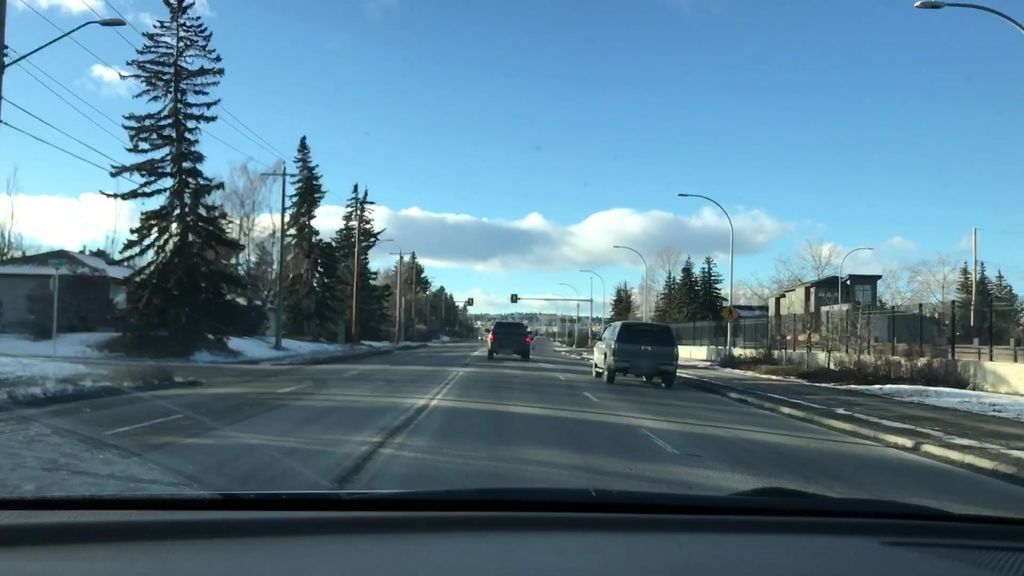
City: calgary